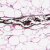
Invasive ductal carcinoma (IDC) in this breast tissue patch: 0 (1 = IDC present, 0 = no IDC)